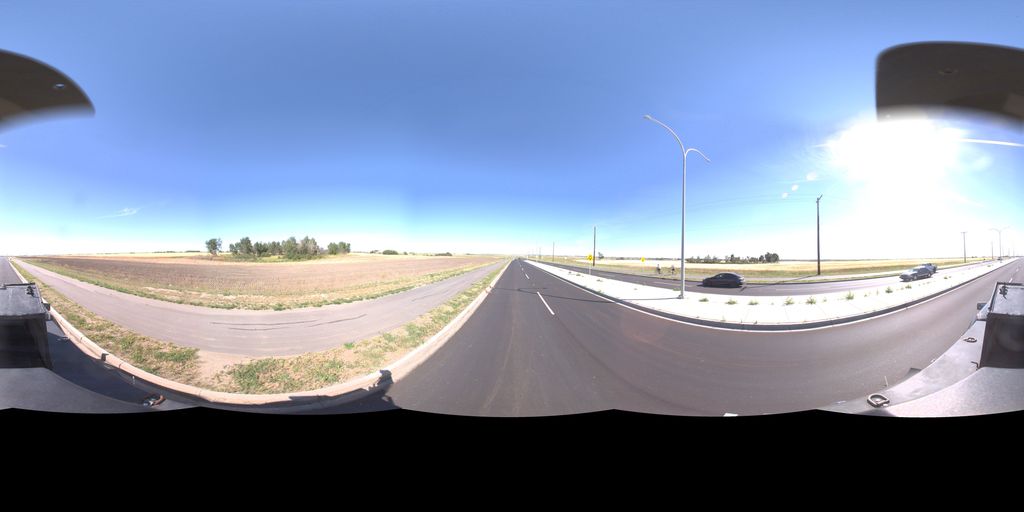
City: saskatoon